Question: I had installed VS11beta and subsequently uninstalled it. Now, my old VS2010 installation is not working as expected.

What I don't understand is why it's saying I should retarget from version 4.0 to version 4.
A similar message pops up in the build output:
> C:\Windows\Microsoft.NET\Framework4.0.30319\Microsoft.Common.targets(847,9): warning MSB3644: To resolve this, install the SDK or Targeting Pack for this framework version or retarget your application to a version of the framework for which you have the SDK or Targeting Pack installed. Note that assemblies will be resolved from the Global Assembly Cache (GAC) and will be used in place of reference assemblies. Therefore your assembly may not be correctly targeted for the framework you intend.
I have repaired my installation of Windows SDK 7.1, which includes the .NET framework 4.0. It doesn't seem to have helped.
Visual Studio 2010 now crashes when I perform a build too.
Is there some explanation for this, and better yet a way to repair my VS2010 without completely uninstalling and reinstalling it?
Sure wish I'd had the common sense to install the beta in a VM!
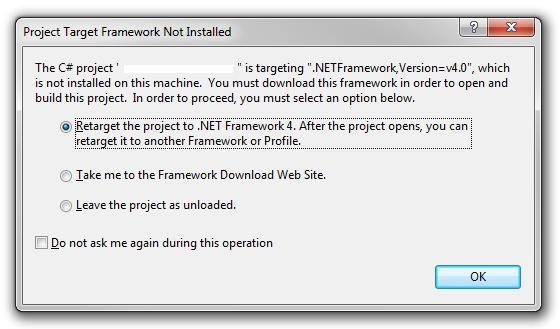
Answer: .NET 4.5 is an in-place update of 4.0. Likely the "4" or "4.0" version of .NET on your computer is different despite uninstalling Visual Studio. If your 2010 projects were created for "4" before VS 2012, that version of "4" is not available anymore--explaining the message. You could try uninstalling and re-installing .NET 4. if you want to avoid retargetting.